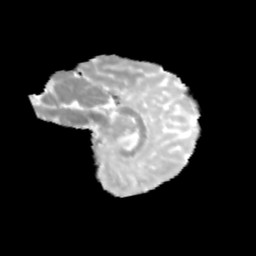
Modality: MD
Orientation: sagittal
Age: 12
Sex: female
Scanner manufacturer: siemens
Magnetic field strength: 3 T
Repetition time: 3.8 s
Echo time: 0.07 s